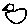
Label: bird